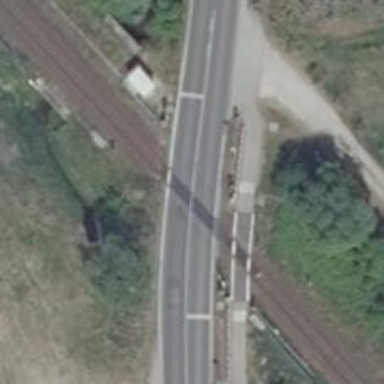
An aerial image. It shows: Level crossing along the railway.